Interaction volume radius: 10 \u00c5
Interaction volume height: 10 \u00c5
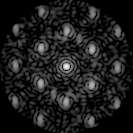
Disorder parameter: 0.4229